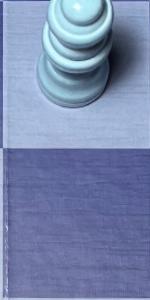
Label: Empty